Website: walmart
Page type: cart
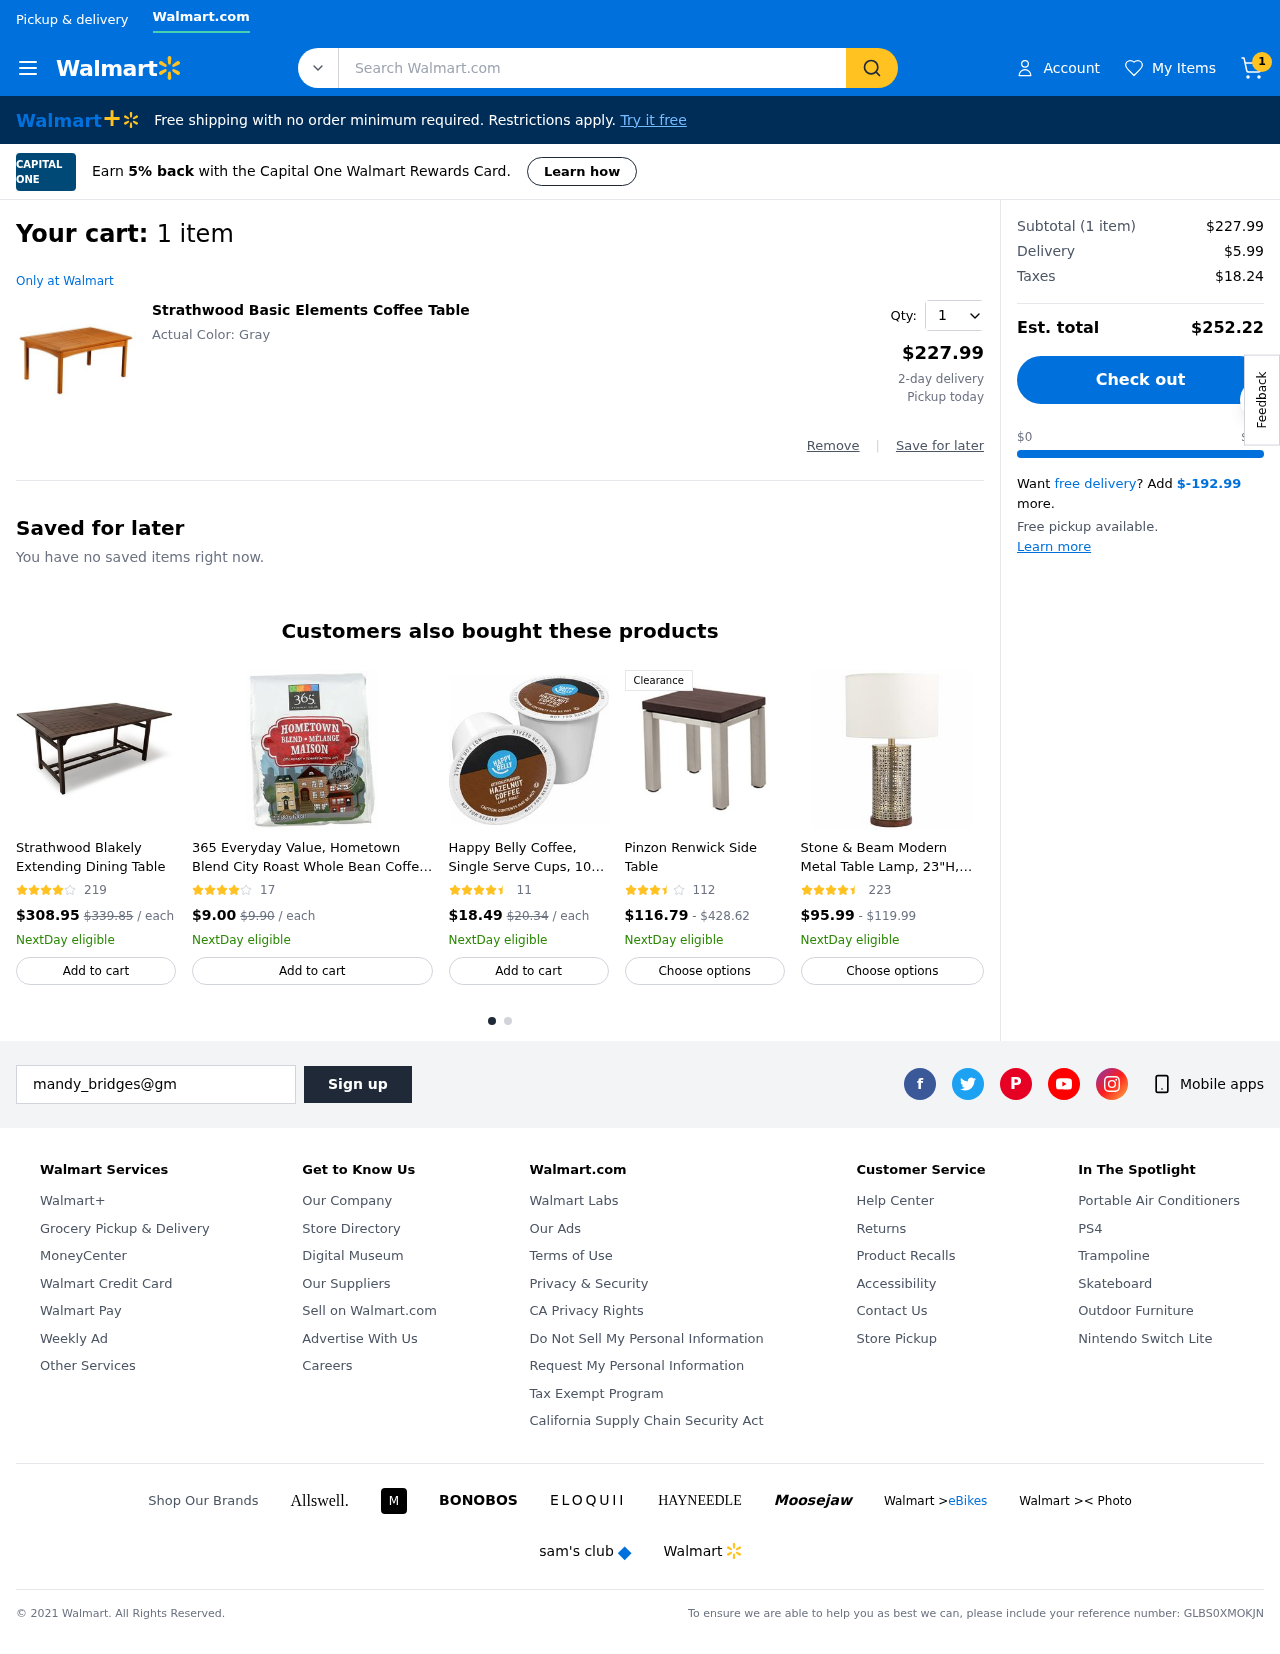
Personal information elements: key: PII_EMAIL
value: mandy_bridges@gmail.com
Product elements: key: PRODUCT1_NAME
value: Strathwood Basic Elements Coffee Table
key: PRODUCT1_PRICE
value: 227.99
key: PRODUCT1_QUANTITY
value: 1
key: PRODUCT2_NAME
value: Strathwood Blakely Extending Dining Table
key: PRODUCT2_NUM_RATINGS
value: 219
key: PRODUCT2_PRICE
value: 308.95
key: PRODUCT3_NAME
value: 365 Everyday Value, Hometown Blend City Roast Whole Bean Coffee - Bag, 24 oz
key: PRODUCT3_NUM_RATINGS
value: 17
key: PRODUCT3_PRICE
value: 9
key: PRODUCT4_NAME
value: Happy Belly Coffee, Single Serve Cups, 100 Count
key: PRODUCT4_NUM_RATINGS
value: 11
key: PRODUCT4_PRICE
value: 18.49
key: PRODUCT5_NAME
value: Pinzon Renwick Side Table
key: PRODUCT5_NUM_RATINGS
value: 112
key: PRODUCT5_PRICE
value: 116.79
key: PRODUCT6_NAME
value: Stone & Beam Modern Metal Table Lamp, 23"H, Antique Brass
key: PRODUCT6_NUM_RATINGS
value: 223
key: PRODUCT6_PRICE
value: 95.99
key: PRODUCT2_ORIGINAL_PRICE
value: $339.85
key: PRODUCT3_ORIGINAL_PRICE
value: $9.90
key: PRODUCT4_ORIGINAL_PRICE
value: $20.34
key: PRODUCT5_PRICE_MAX
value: $428.62
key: PRODUCT6_PRICE_MAX
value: $119.99
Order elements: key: ORDER_NUM_ITEMS
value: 1
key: ORDER_NUM_ITEMS
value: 1 item
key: ORDER_SUBTOTAL
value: $227.99
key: ORDER_SHIPPING_COST
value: $5.99
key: ORDER_TAX
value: $18.24
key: ORDER_TOTAL
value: $252.22
Search elements: key: HEADER_SEARCH
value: Search Walmart.com